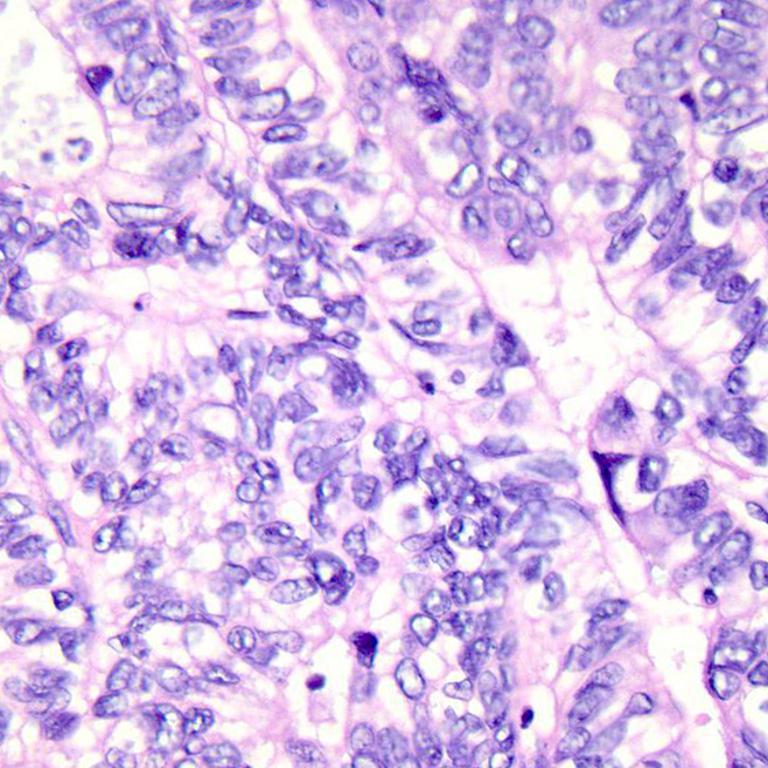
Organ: colon
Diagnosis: adenocarcinomas